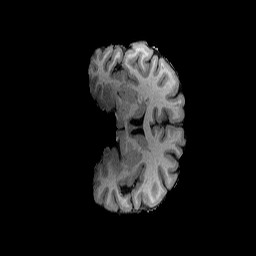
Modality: T1w
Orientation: coronal
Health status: healthy